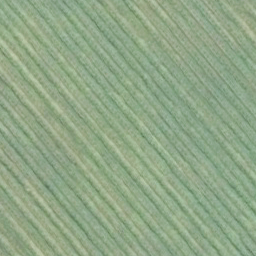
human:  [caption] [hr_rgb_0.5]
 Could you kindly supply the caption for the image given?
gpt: It is a piece of farmland .

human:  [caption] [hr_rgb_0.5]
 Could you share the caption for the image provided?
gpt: It is a piece of cropland .

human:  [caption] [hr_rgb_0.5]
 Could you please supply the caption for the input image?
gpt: There is a piece of farmland .

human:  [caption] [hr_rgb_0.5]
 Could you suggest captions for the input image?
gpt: There is a piece of cropland .

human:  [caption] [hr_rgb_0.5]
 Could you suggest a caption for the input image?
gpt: Here is a piece of farmland .